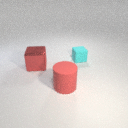
small cyan rubber cube to the right of large red rubber cylinder